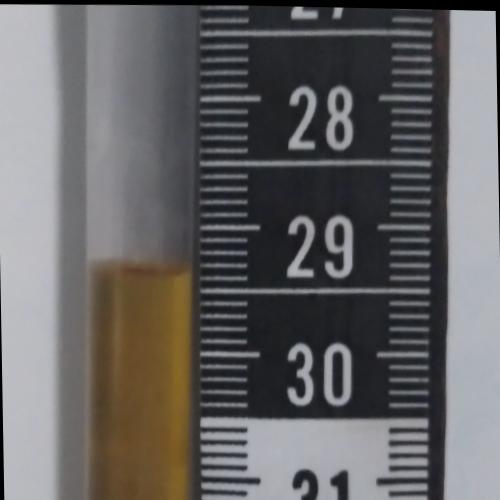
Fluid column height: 29.3 cm